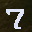
Label: 7